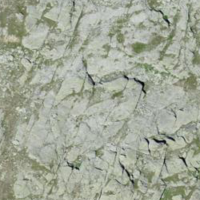
EUNIS habitat code: 48
Species observed at this site:
Phoenicurus phoenicurus
Pyrrhocorax graculus
Gypaetus barbatus
Corvus corax
Anthus spinoletta